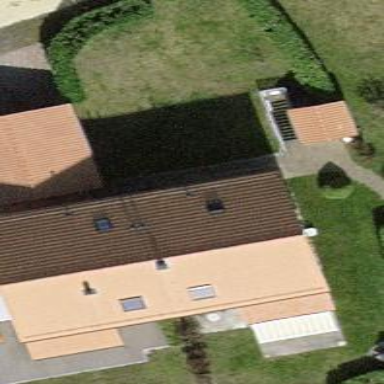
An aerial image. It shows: Detached building with gabled roof.